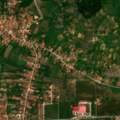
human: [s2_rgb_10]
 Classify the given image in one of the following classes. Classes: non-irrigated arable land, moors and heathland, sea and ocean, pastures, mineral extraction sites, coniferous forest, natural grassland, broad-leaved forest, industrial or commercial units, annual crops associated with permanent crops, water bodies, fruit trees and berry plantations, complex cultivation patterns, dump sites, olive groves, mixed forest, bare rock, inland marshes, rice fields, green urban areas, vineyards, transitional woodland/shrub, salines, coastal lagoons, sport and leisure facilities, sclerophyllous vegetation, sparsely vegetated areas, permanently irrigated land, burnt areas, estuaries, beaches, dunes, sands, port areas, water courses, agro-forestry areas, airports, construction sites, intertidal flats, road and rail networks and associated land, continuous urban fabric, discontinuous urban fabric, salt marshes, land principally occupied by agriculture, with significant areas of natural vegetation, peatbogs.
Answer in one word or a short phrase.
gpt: discontinuous urban fabric, non-irrigated arable land, complex cultivation patterns, transitional woodland/shrub